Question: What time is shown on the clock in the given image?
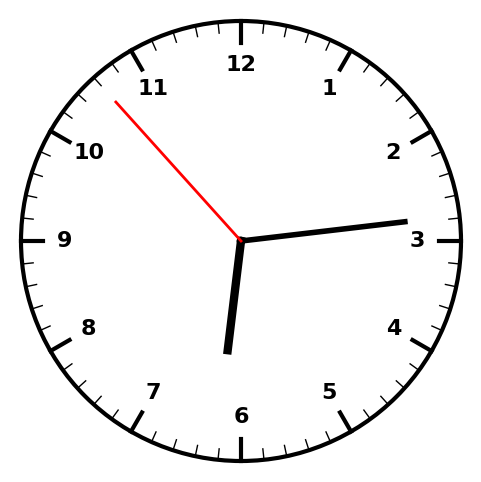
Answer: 06:13:53